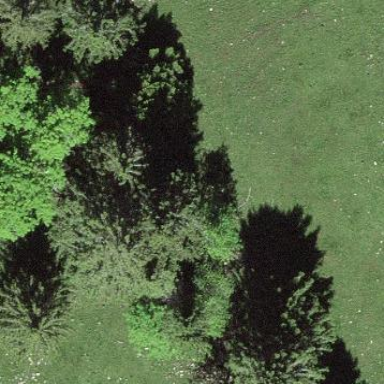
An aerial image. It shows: Forest with needle-leaved trees.